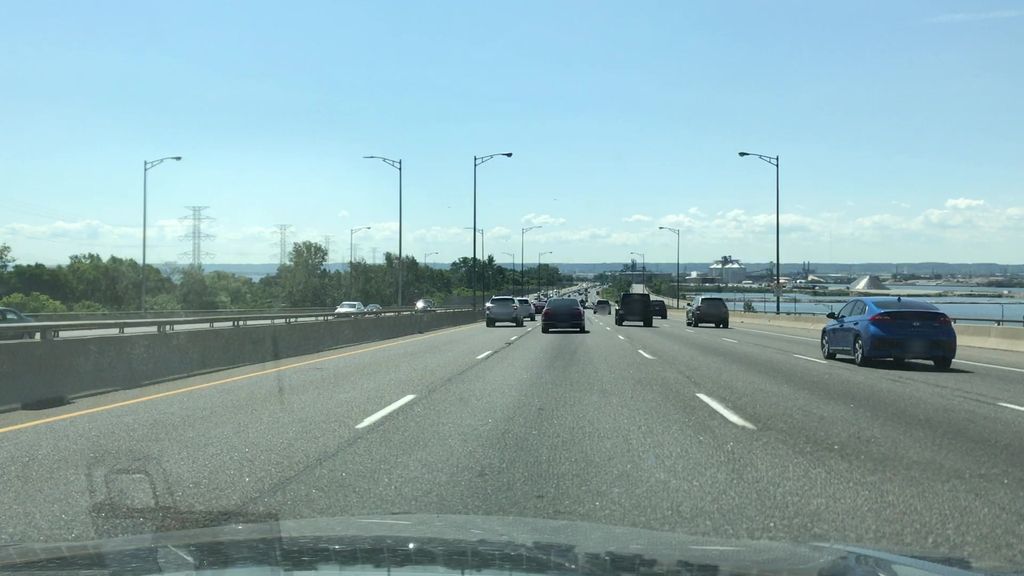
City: hamilton